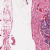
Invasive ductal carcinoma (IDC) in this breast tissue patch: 0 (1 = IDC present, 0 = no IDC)